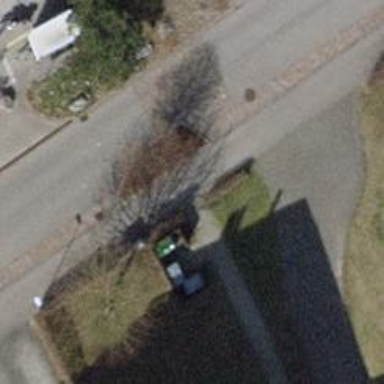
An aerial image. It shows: Street cabinet.